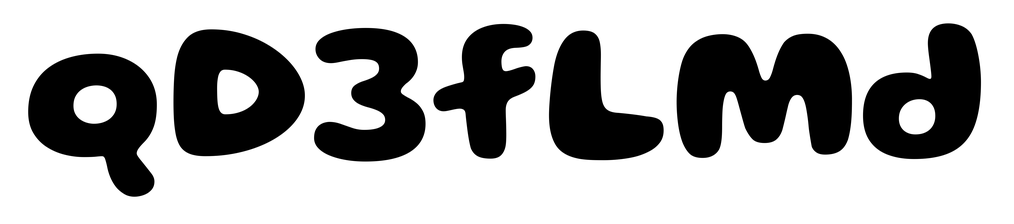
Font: Gluten_Bold